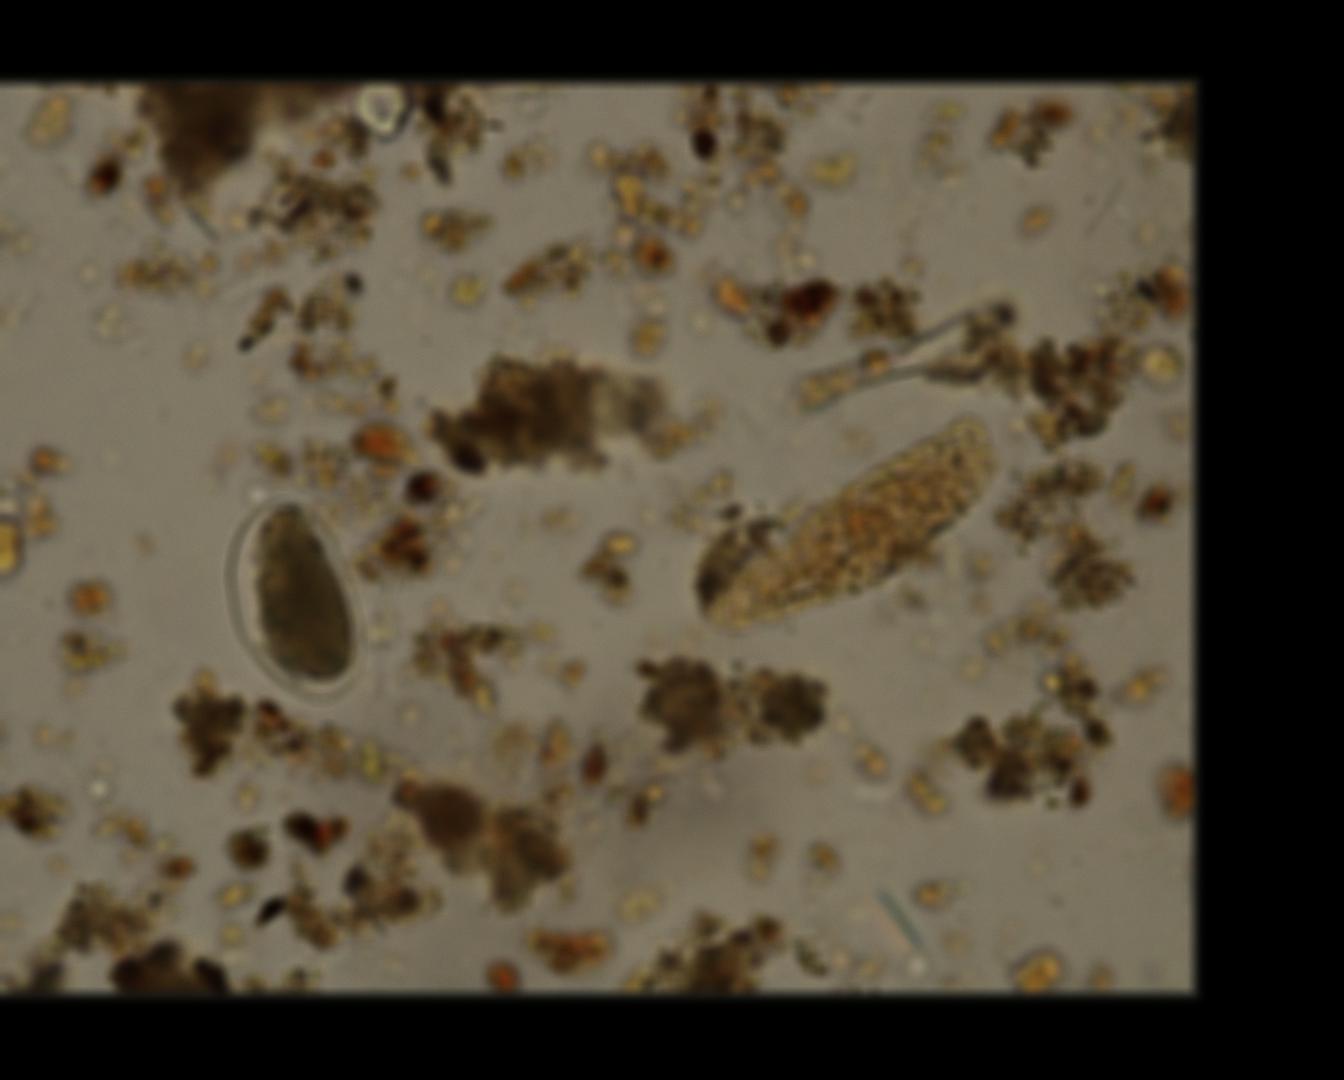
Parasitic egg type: Hookworm egg